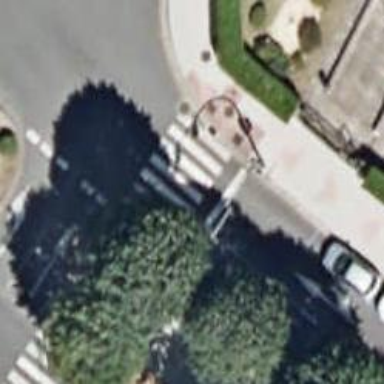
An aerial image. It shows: Crossing with traffic signals.